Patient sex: M
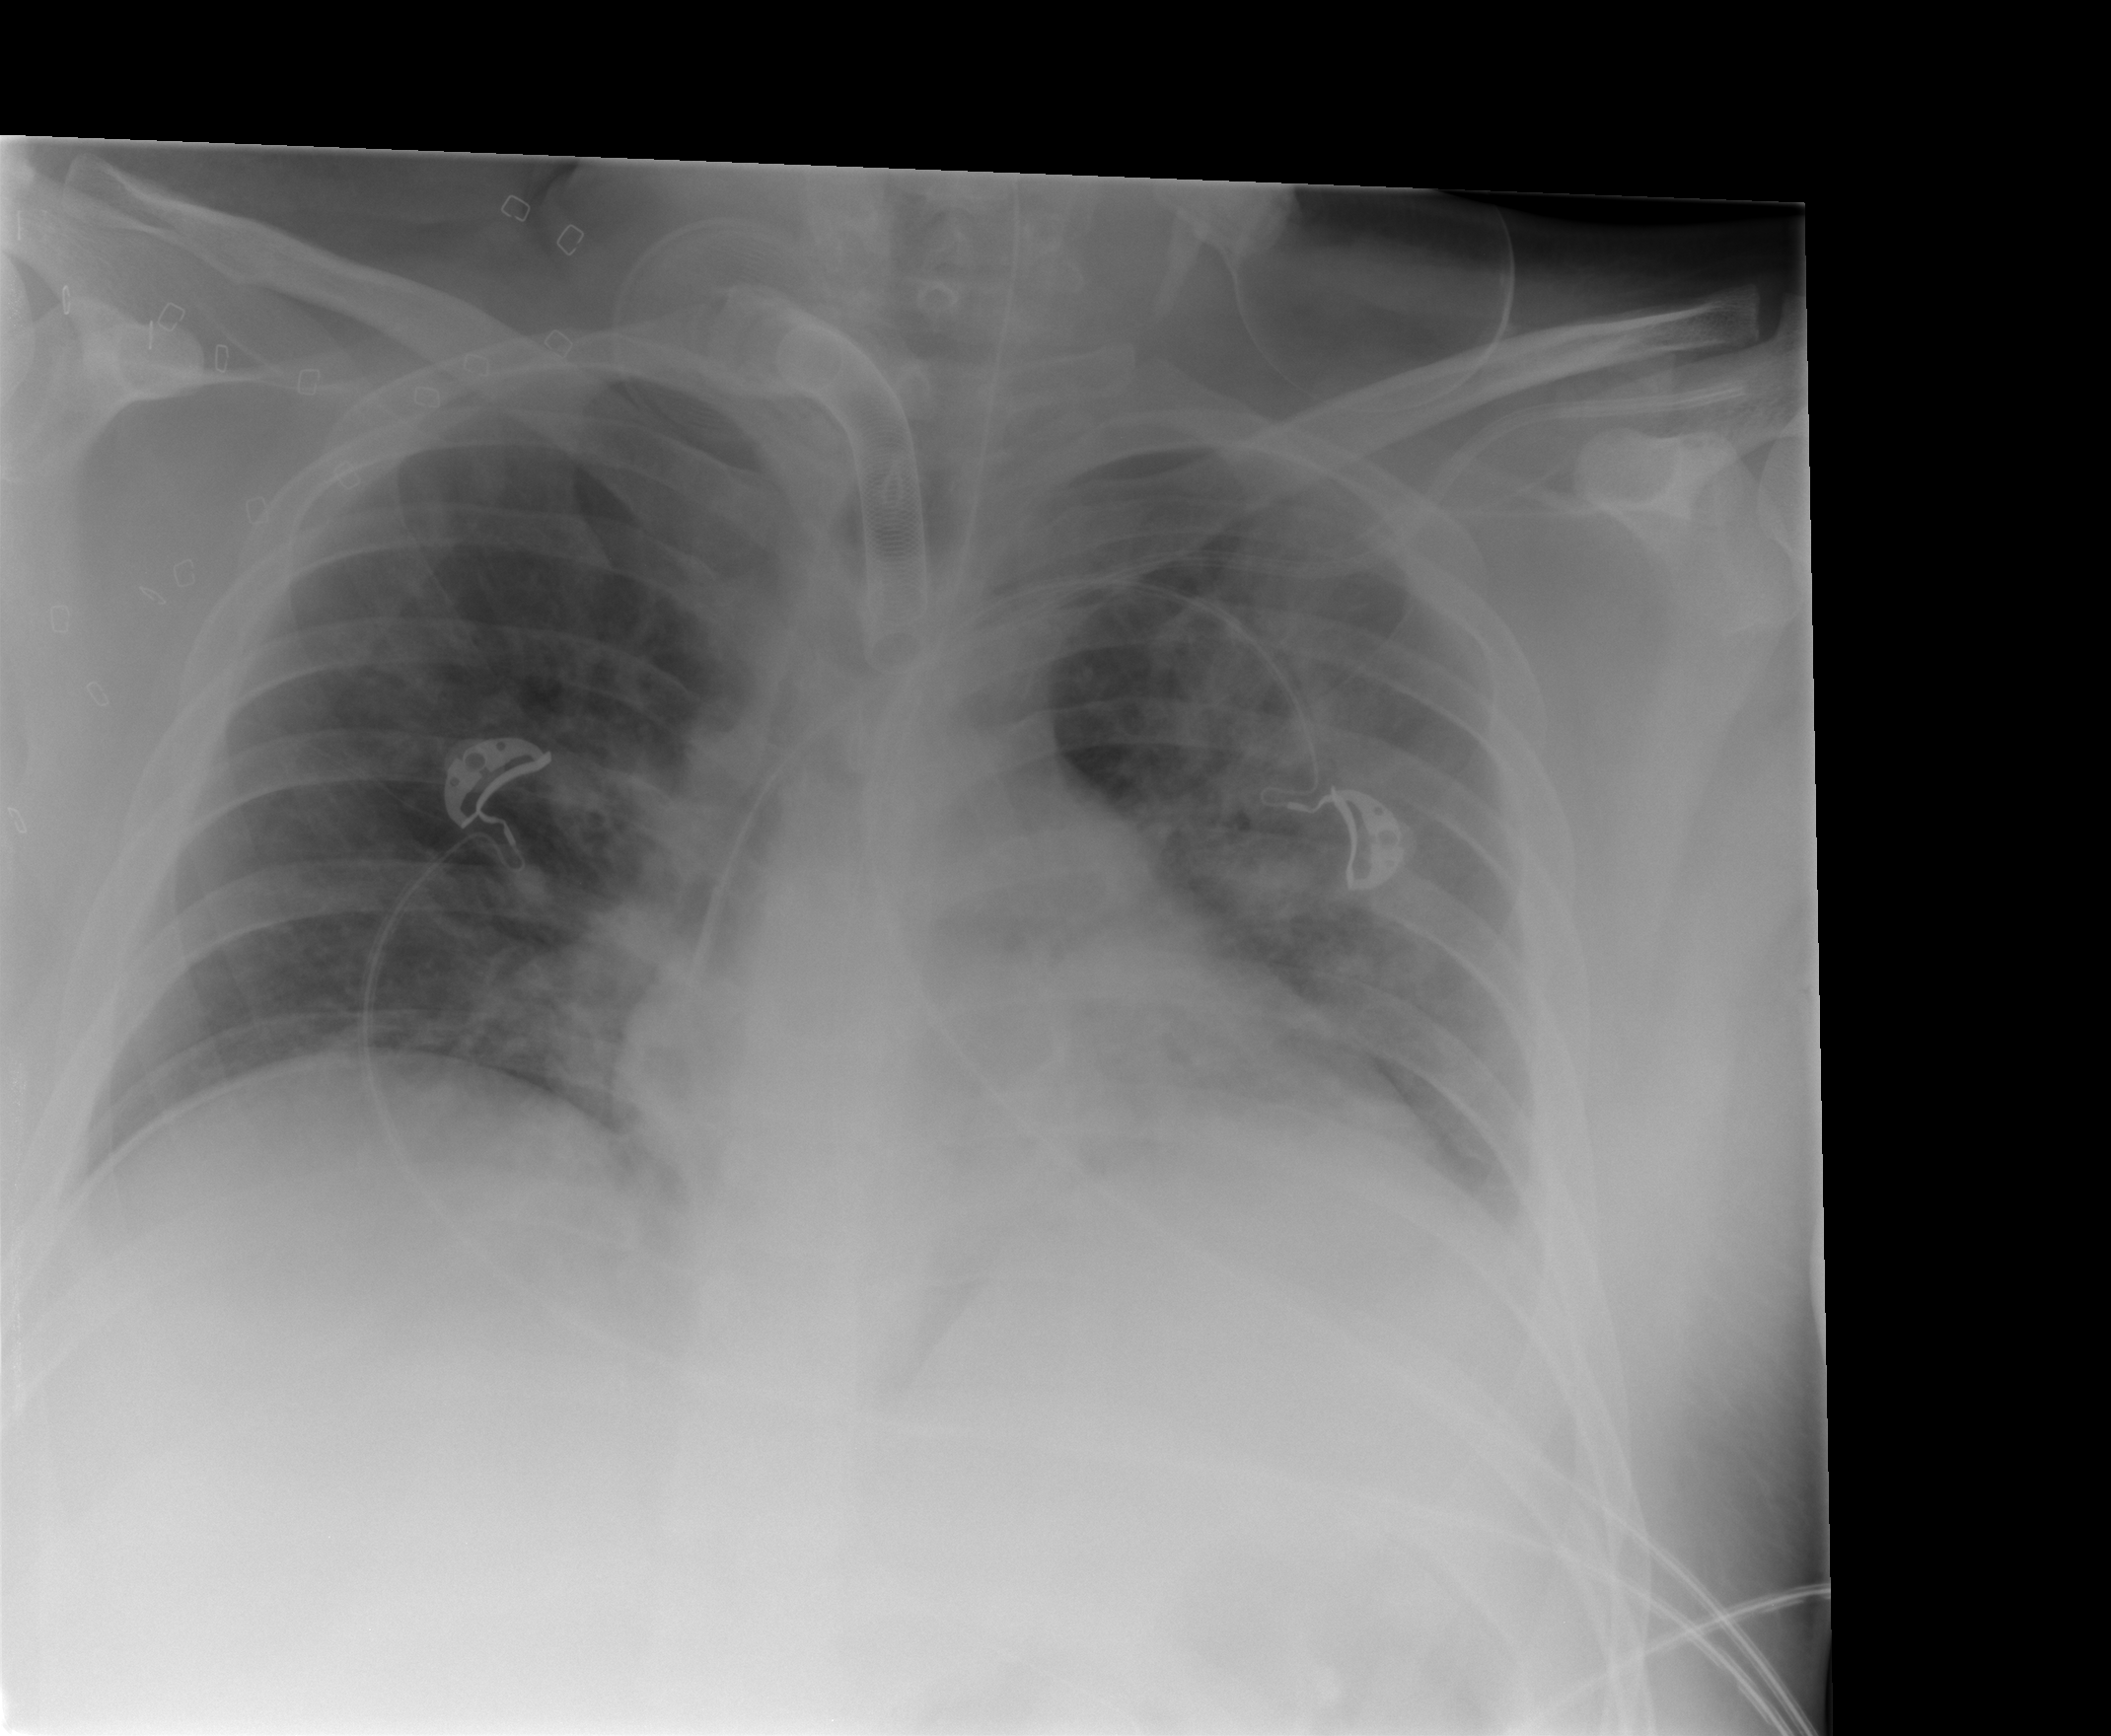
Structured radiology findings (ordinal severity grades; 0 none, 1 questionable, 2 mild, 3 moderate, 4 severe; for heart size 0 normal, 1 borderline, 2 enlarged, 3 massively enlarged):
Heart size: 2
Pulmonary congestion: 2
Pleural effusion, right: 0
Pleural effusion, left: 1
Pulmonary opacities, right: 2
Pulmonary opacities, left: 3
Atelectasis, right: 2
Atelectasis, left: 2